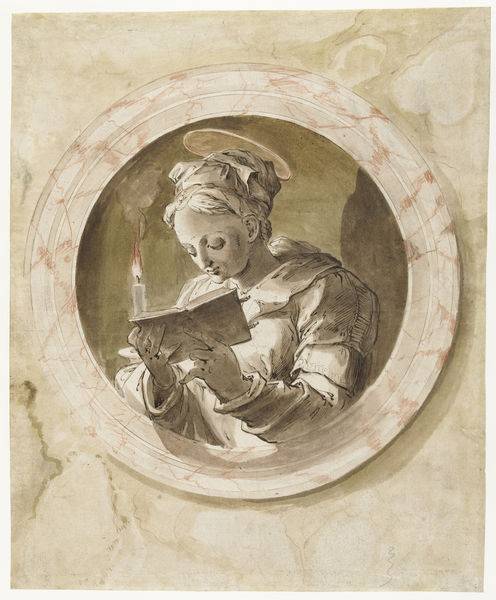
Titel: Maria Magdalena of de heilige Agatha
Künstler: Joos van Winghe
Standort: Amsterdam
Institution: Rijksmuseum
Schlagwörter: schatten, mädchen, sitzen, frau, kleid, licht, marmor, nase, ohr, haube, augen, bibel, gesicht, halten, rahmen, teller, hände, portrait, ohren, kreis, rund, mauer, kopftuch, lesen, kerze, flamme, buch, kerzenlicht, kerzenschein, gebetsbuch, heiligenschein, halbprofil, versunken, heilige, vertieft, docht, leseratte